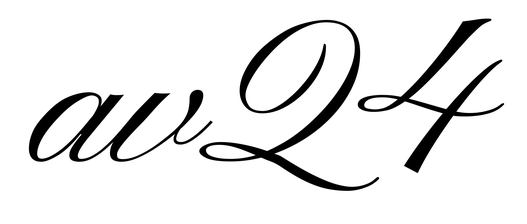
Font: PinyonScript-Regular